Field crop: maize
Growth stage: 2
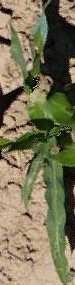
Species: maize